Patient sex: M
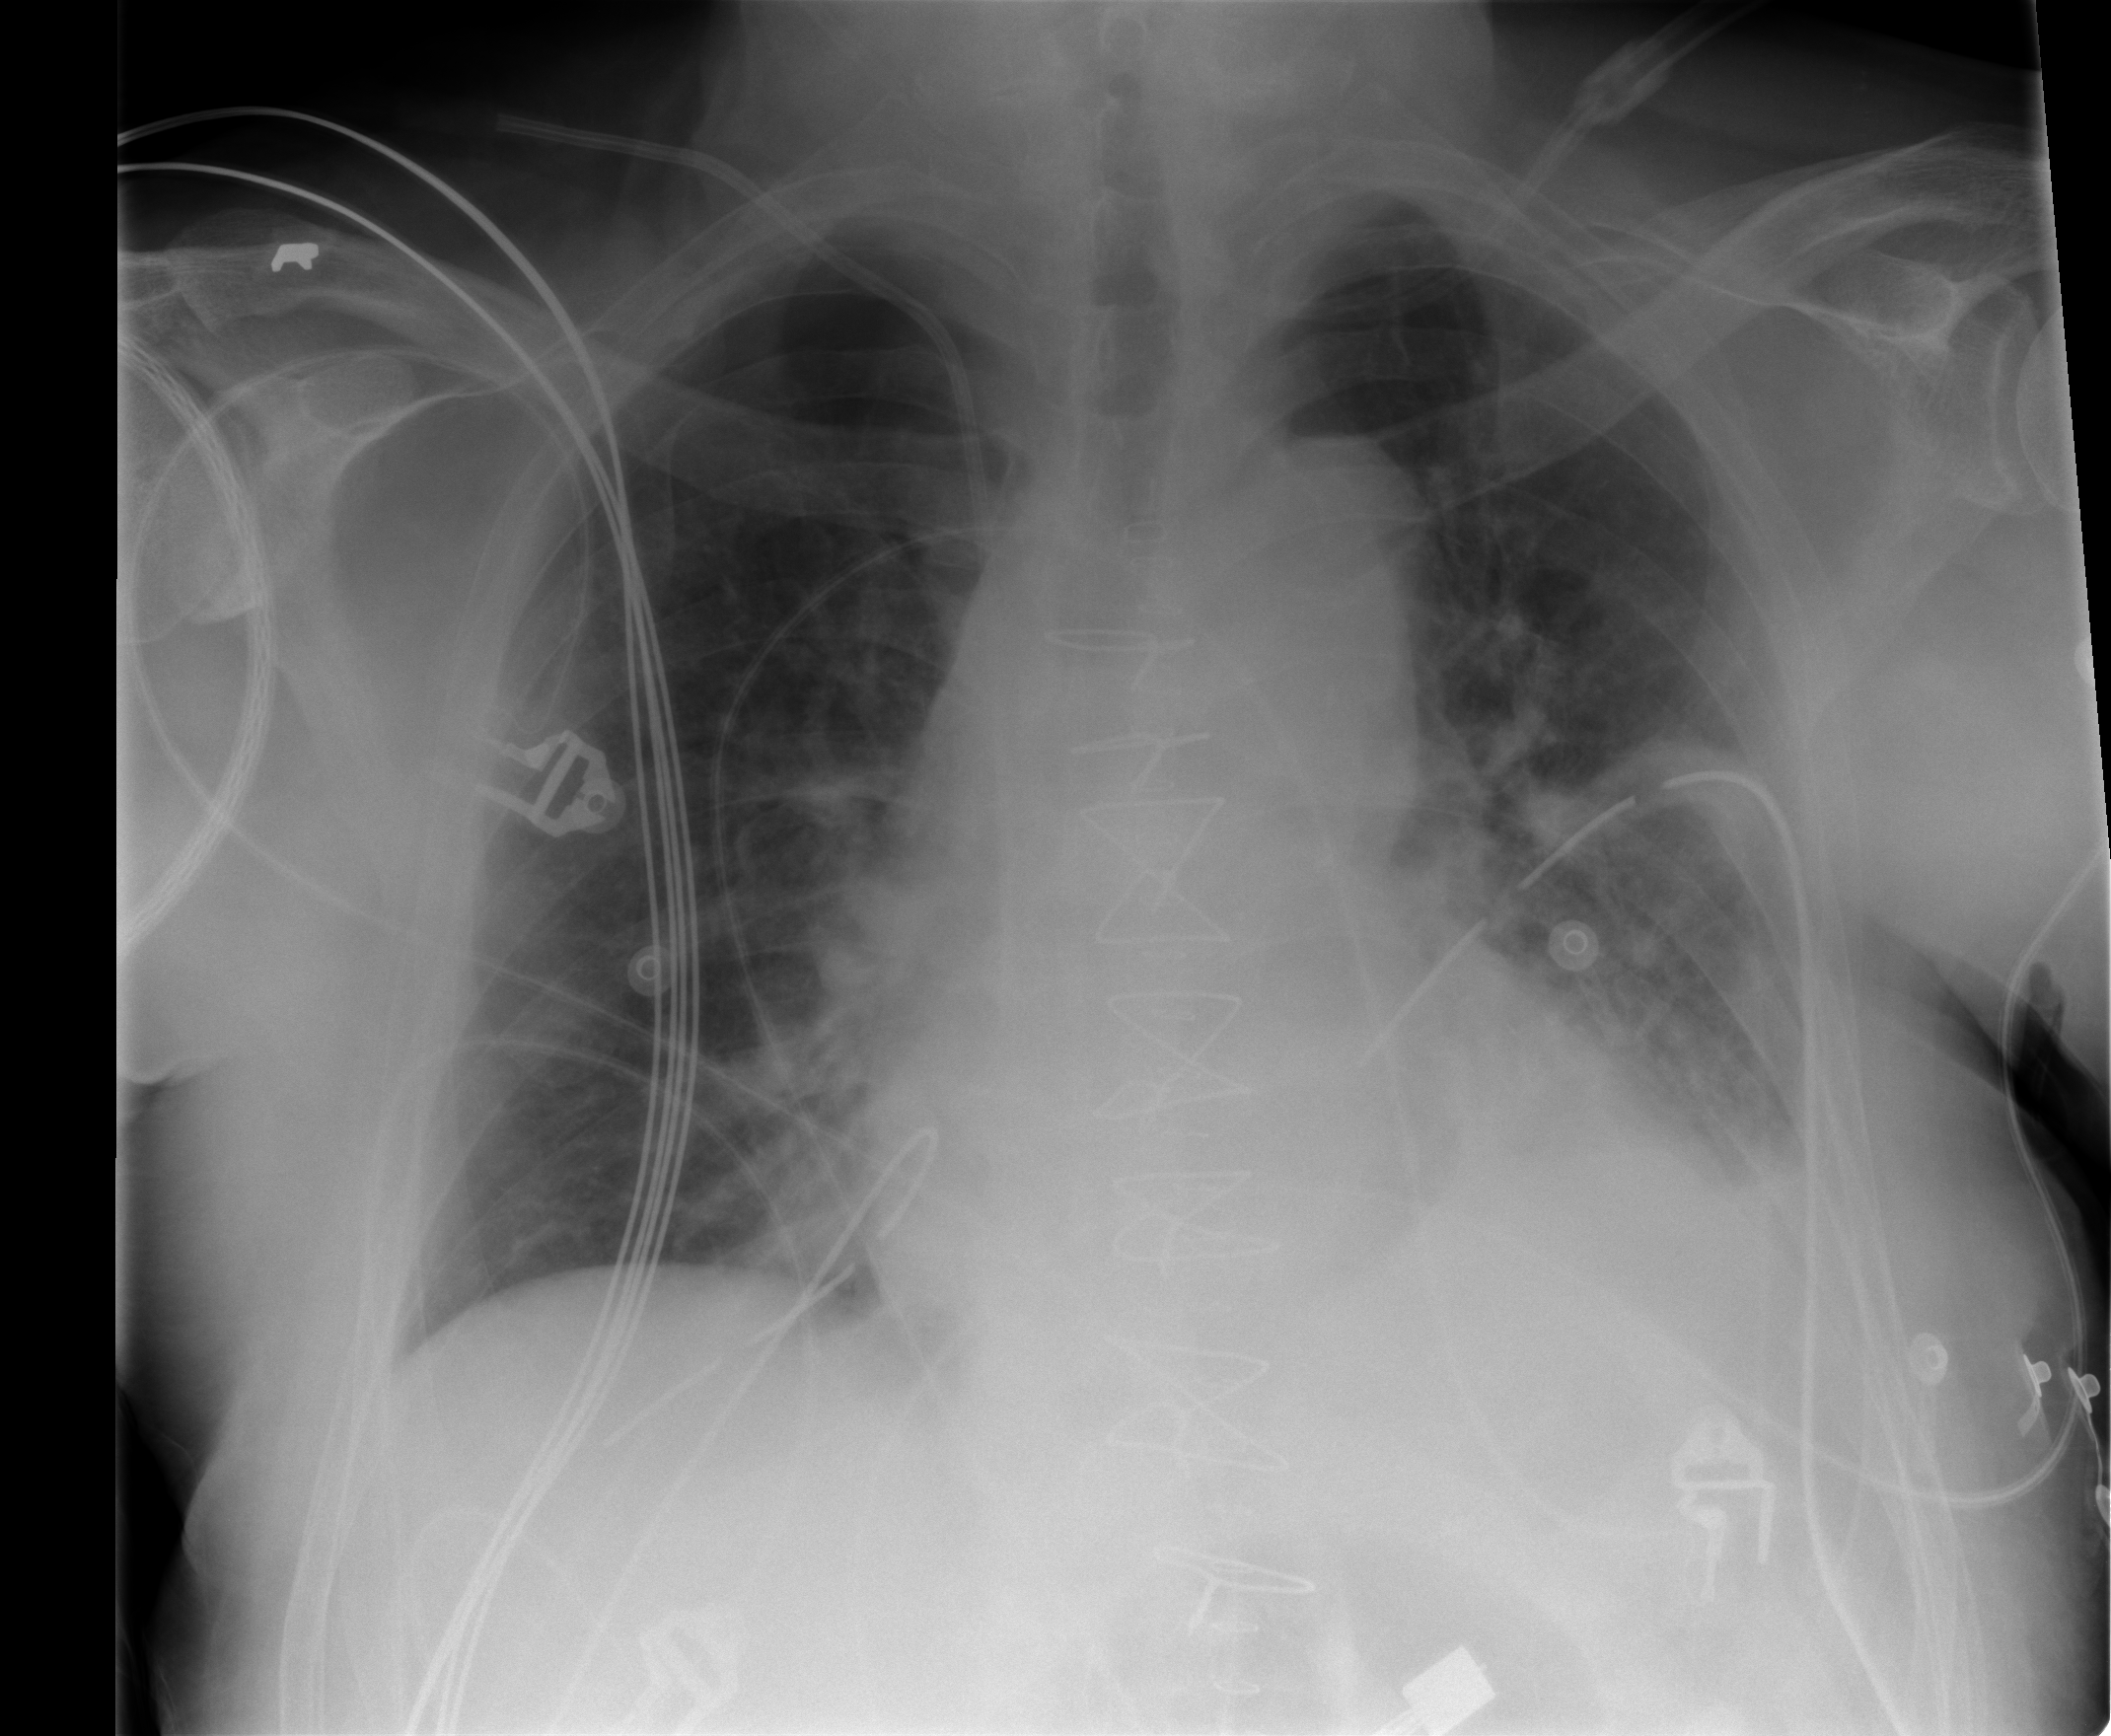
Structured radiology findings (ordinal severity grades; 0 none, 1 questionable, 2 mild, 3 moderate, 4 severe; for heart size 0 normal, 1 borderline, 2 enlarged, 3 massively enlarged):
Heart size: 2
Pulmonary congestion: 2
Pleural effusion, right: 0
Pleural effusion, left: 1
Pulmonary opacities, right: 0
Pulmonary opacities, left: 0
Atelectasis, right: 2
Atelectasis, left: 2